Aerial crown-view tile of a tropical tree (Barro Colorado Island, Panama), acquired 20240611:
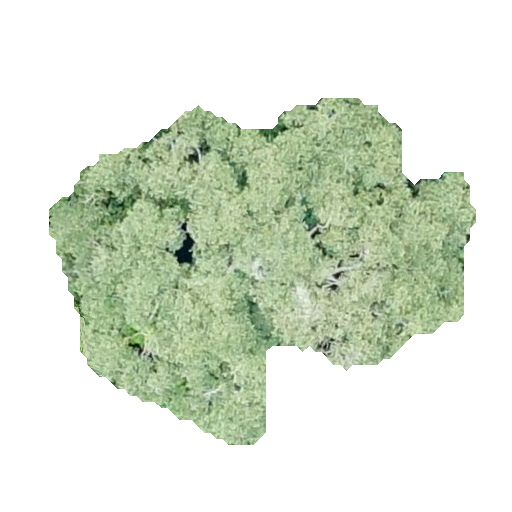
Species: Ficus insipida
GBIF accepted scientific name: Ficus insipida
Crown area: 150.601 m²